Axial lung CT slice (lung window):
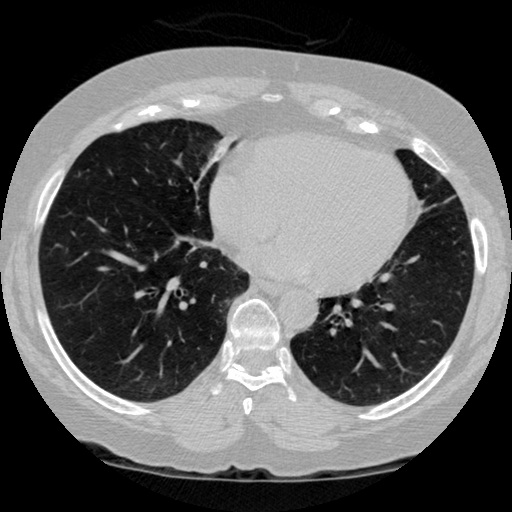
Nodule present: no